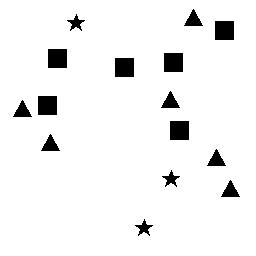
Squares: 6
Triangles: 6
Stars: 3
Total shapes: 15